Question: In my android application activity, I need to arrange 6 buttons as shown below:
The buttons are named from 1 to 6. When I try to add each button as background to the buttons, there is a problem that the buttons are overlapping each other. The background png image of the button are triangular in shape. When I add these background png to the buttons, its background image changes, but the borders of the button are still rectangle in shape. So I need the buttons with triangular borders, so that I can place them in a format like the below screenshot. Also I don't which layout suits most for this type pattern. So please do suggest that also..

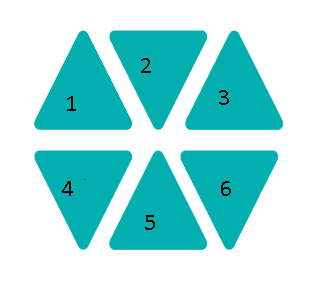
Answer: Try this for triangle shape: call it as a background for your textview or any.
triangle.xml
'''
<layer-list xmlns:android="http://schemas.android.com/apk/res/android">
<item>
<rotate
android:fromDegrees="45"
android:toDegrees="45"
android:pivotX="-40%"
android:pivotY="100%"
>
<shape android:shape="rectangle">
<corners android:radius="15dip" />
<solid android:color="@color/blue" />
</shape>
</rotate>
</item>
</layer-list>
'''
//TEXTVIEW CALLING
'''
<TextView
android:layout_width="@dimen/triangle"
android:layout_height="@dimen/triangle"
android:rotation="90"
android:layout_centerVertical="true"
android:background="@drawable/triangle"/>
'''